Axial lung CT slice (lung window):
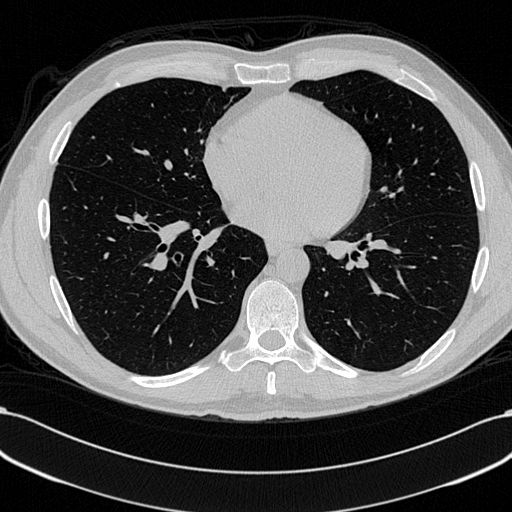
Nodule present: no